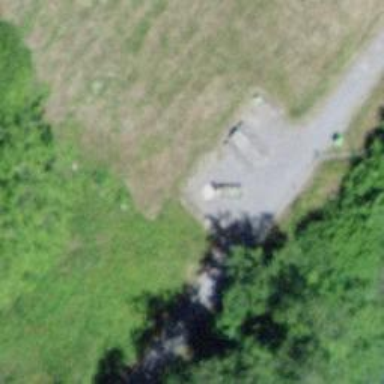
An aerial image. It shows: Bench for seating.